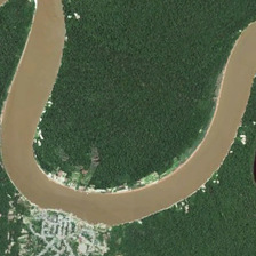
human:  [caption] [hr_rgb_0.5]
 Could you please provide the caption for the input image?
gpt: There are several buildings and farmland along the winding river.

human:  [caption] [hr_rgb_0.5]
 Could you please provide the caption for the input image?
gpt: trees are cut down and several houses are build on the bank of this yellow river .

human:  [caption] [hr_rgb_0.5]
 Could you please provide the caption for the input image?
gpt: There are some buildings and agricultural land along the winding river.

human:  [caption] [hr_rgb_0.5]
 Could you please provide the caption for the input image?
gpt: There are some buildings and farmland along the winding river.

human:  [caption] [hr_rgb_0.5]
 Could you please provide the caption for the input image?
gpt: Buildings and farms in the river